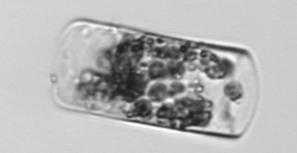
Label: Guinardia_flaccida